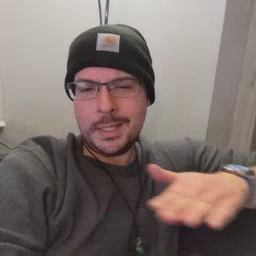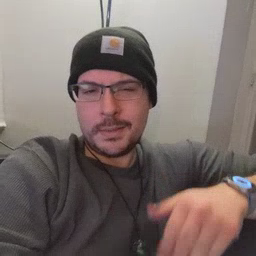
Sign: clean